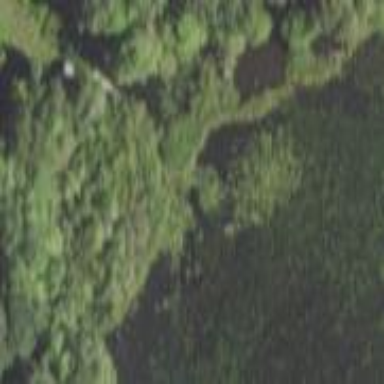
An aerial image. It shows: Marshy wetland area.